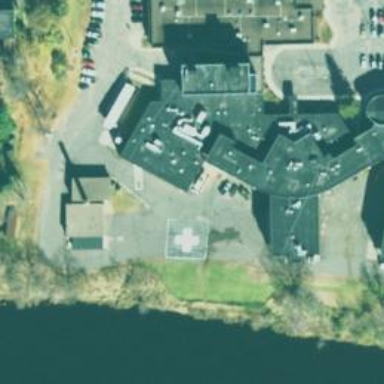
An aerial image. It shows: Healthcare clinic.